Aerial crown-view tile of a tropical tree (Barro Colorado Island, Panama), acquired 20250915:
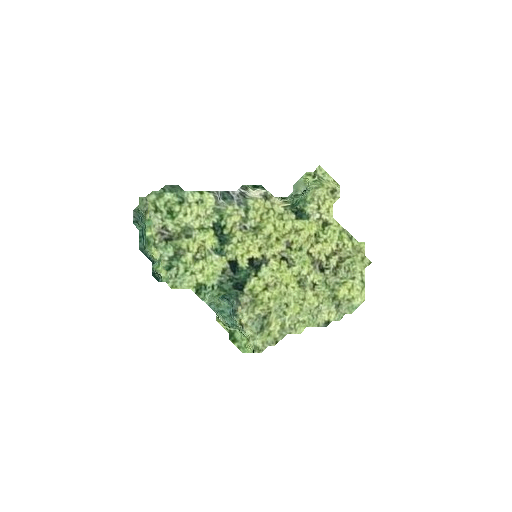
Species: Aiouea montana
GBIF accepted scientific name: Aiouea montana
Crown area: 39.664 m²